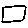
Label: square